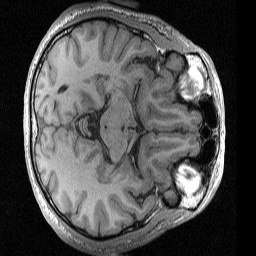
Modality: T1w
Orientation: axial
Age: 44
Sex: male